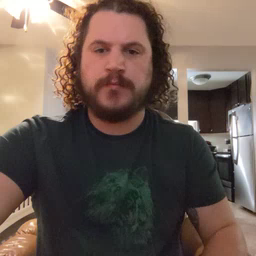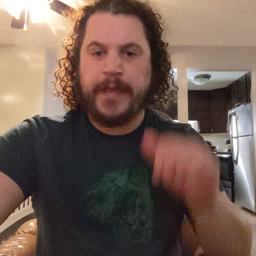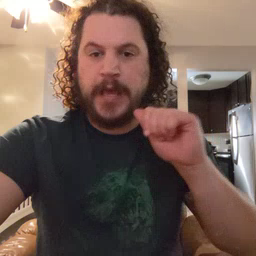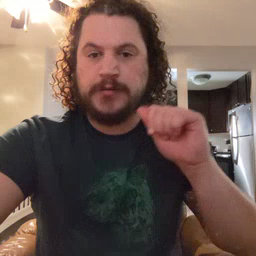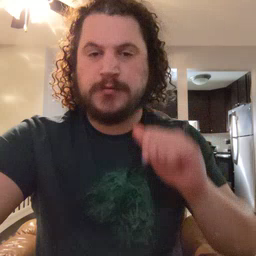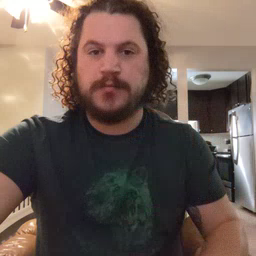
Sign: aunt